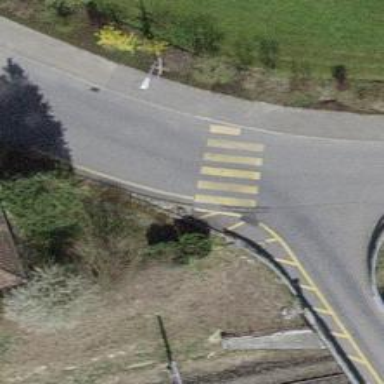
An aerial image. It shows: Kerb barrier.